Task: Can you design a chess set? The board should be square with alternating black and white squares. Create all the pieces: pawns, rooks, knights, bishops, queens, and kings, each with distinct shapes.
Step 1399:
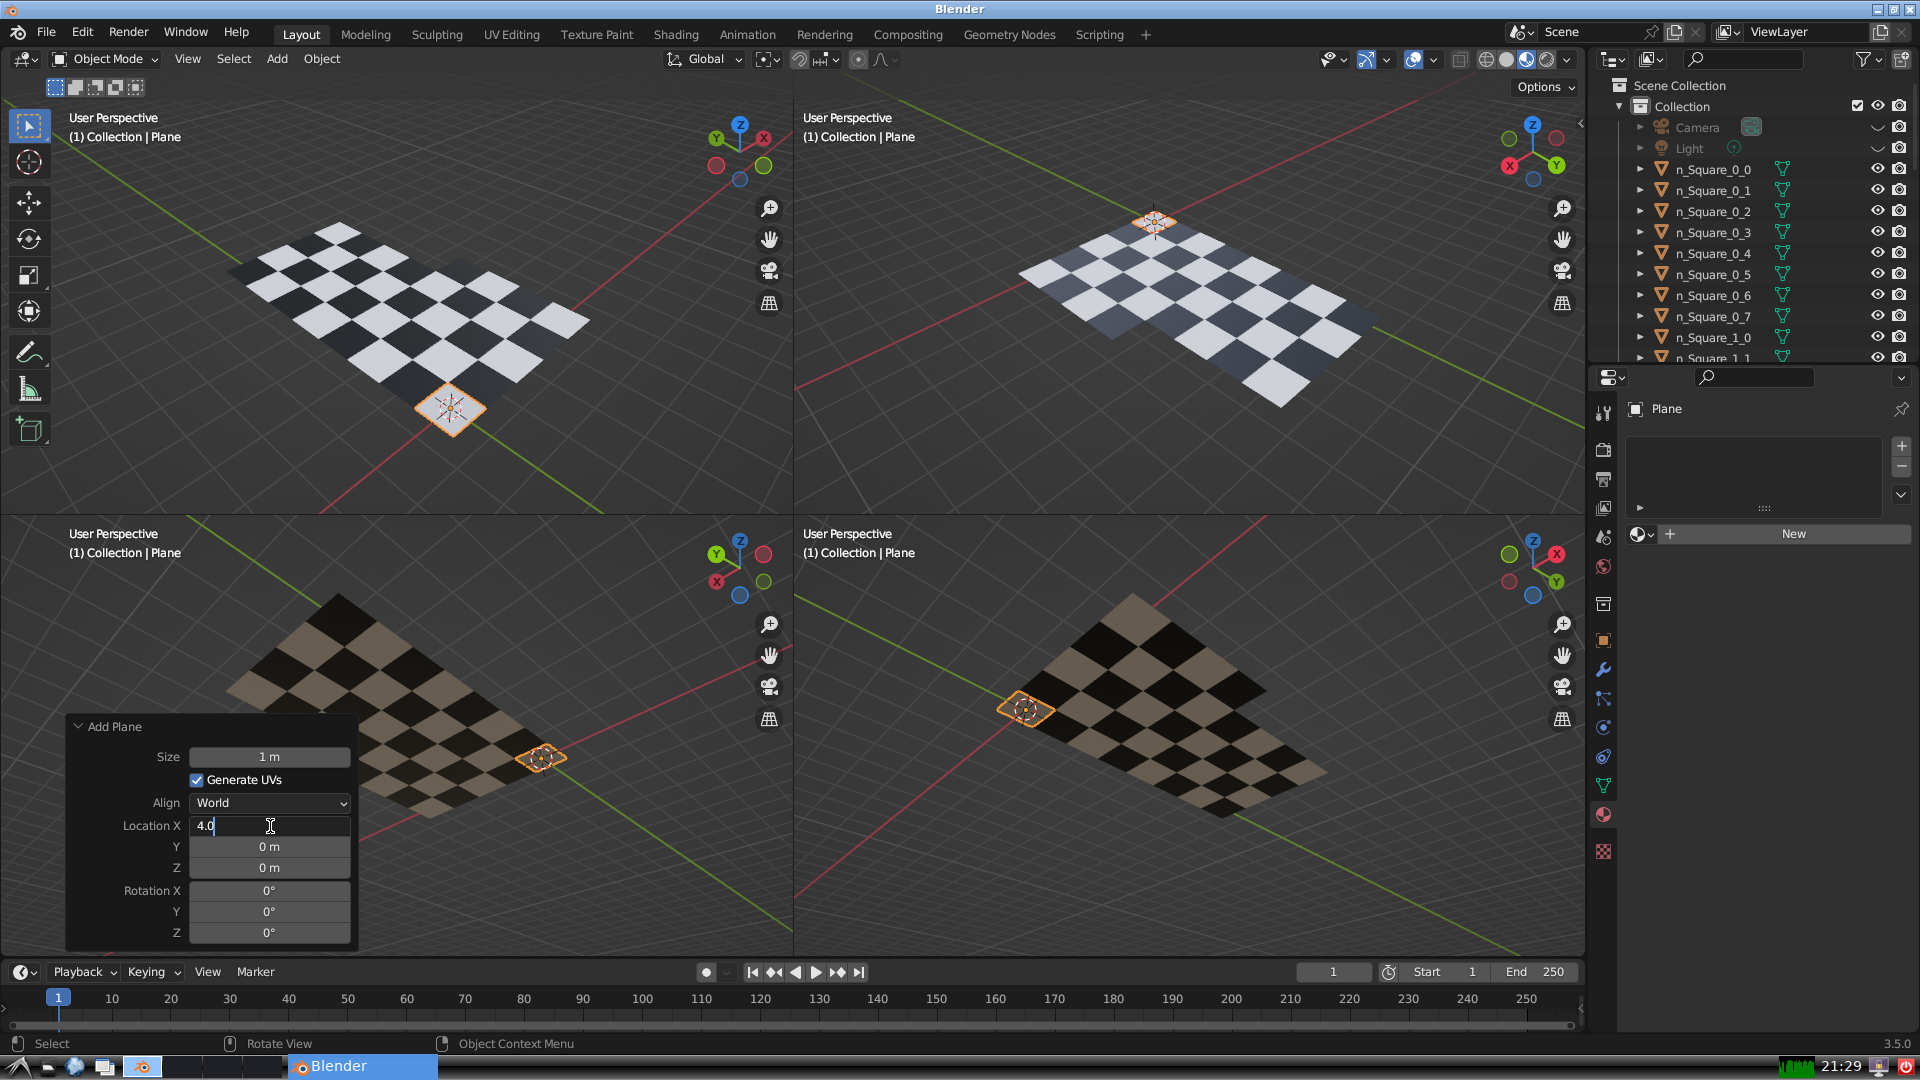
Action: {"key_press": ['Return']}